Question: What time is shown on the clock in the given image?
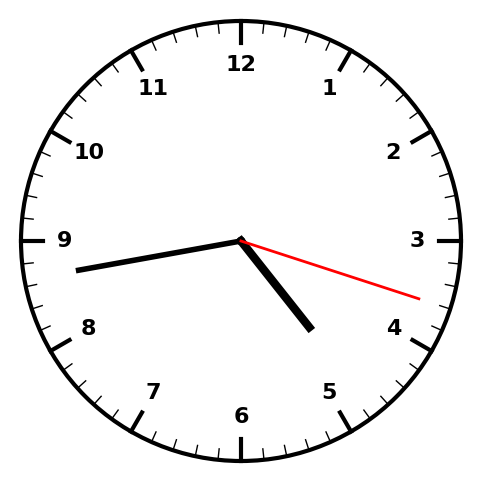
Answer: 04:43:18